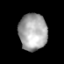
Tissue: prostate
Cell type: T cells
Senescence score: 0.3215
Nuclear area (px): 1017
Mean DAPI intensity: 167.673